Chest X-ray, PA view. Patient: 59 years old, sex M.
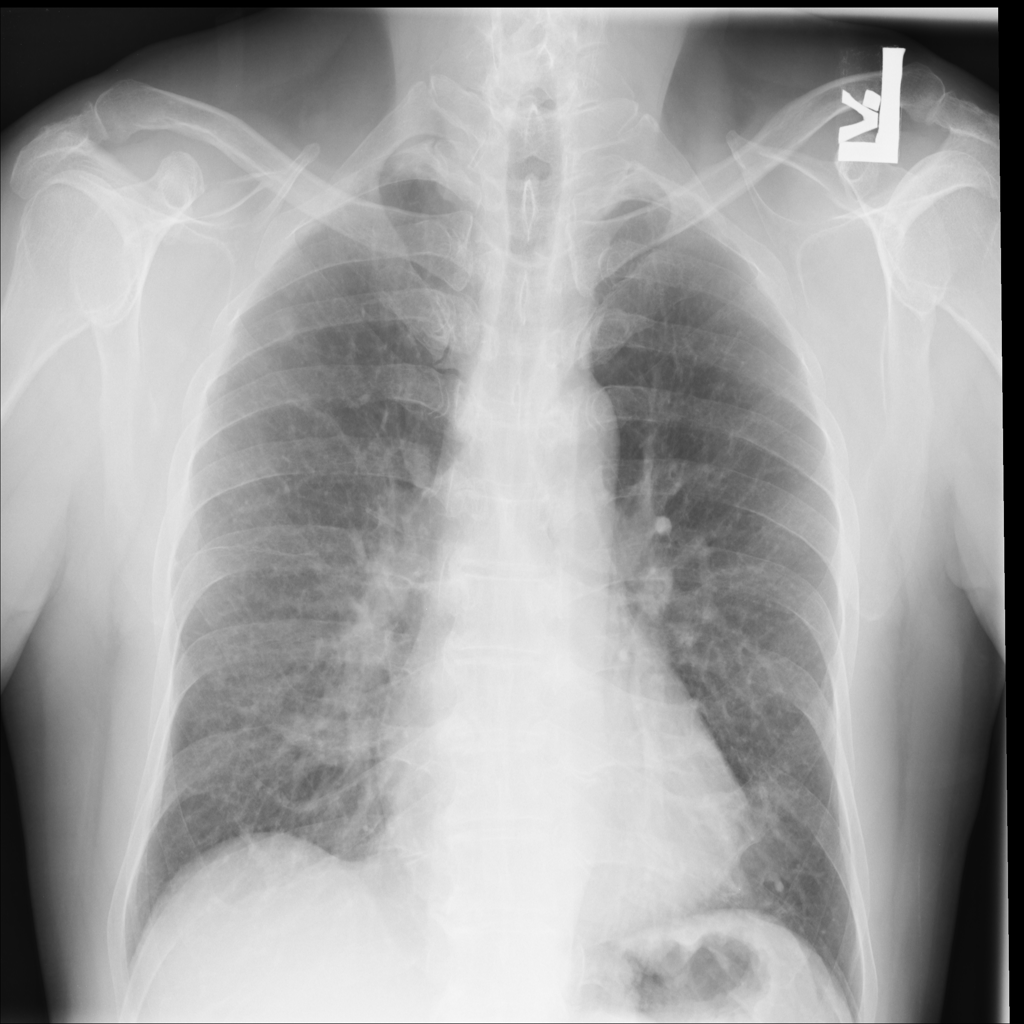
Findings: No Finding